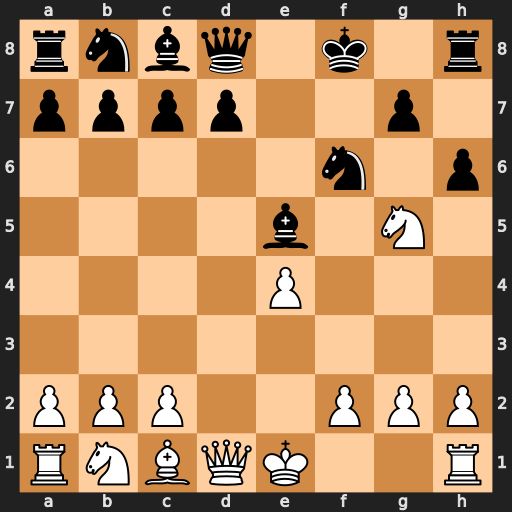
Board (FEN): rnbq1k1r/pppp2p1/5n1p/4b1N1/4P3/8/PPP2PPP/RNBQK2R
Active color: w
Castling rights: KQ
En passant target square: -
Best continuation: Ne6+ Ke7 Nxd8